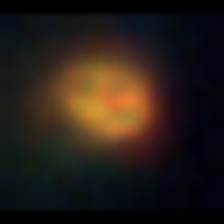
Taxon: NanoPlankton
Group: Other